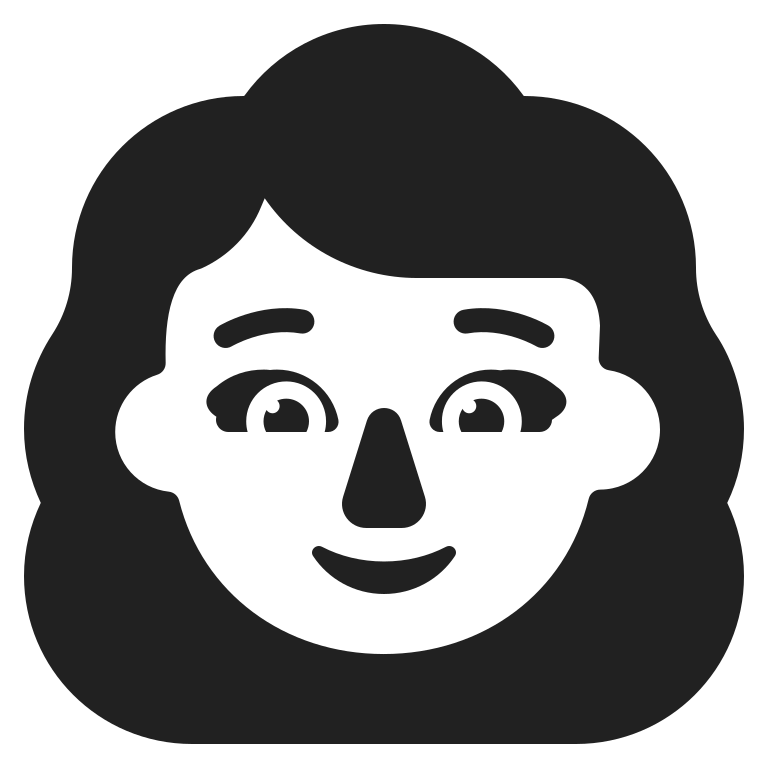
woman red hair high contrast default